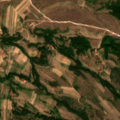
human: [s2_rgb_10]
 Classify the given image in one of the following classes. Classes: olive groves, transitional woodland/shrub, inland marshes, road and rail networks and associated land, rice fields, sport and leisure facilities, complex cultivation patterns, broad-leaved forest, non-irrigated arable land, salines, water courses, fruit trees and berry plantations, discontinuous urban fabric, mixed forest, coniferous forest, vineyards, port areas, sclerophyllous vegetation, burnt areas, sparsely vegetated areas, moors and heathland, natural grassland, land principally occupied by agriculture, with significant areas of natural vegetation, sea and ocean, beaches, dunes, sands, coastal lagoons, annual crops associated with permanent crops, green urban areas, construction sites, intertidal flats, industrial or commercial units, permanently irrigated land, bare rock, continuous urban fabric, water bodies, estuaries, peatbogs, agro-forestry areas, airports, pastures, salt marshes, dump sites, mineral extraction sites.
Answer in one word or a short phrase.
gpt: pastures, complex cultivation patterns, land principally occupied by agriculture, with significant areas of natural vegetation